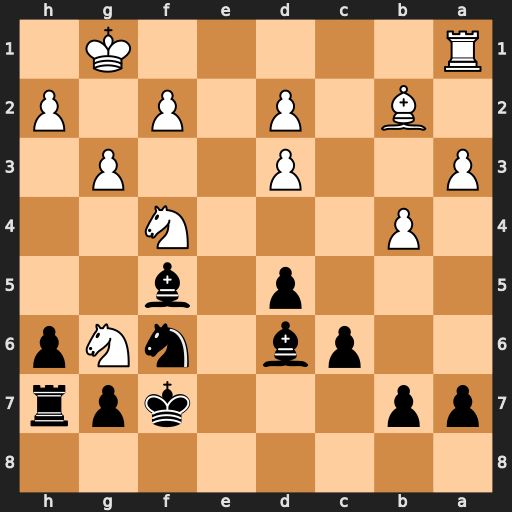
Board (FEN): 8/pp3kpr/2pb1nNp/3p1b2/1P3N2/P2P2P1/1B1P1P1P/R5K1
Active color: b
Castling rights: -
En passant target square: -
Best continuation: Bxg6 Nxg6 Kxg6